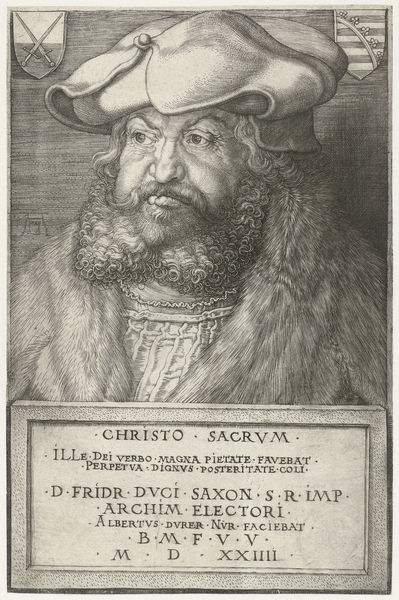
Titel: Portret van Frederik III de Wijze, keurvorst van Saksen
Künstler: Albrecht Dürer
Standort: Amsterdam
Institution: Rijksmuseum
Schlagwörter: mann, weiß, nase, schwarz, zeichnung, bart, mütze, augen, falten, pelz, bildnis, krone, lippen, locken, schrift, kette, schnauzer, kreuz, schraffur, schwert, schwerter, buchseite, wappen, kupferstich, latein, mend, christo, a, sacrum, schwellungen